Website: home-depot
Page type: billing-address
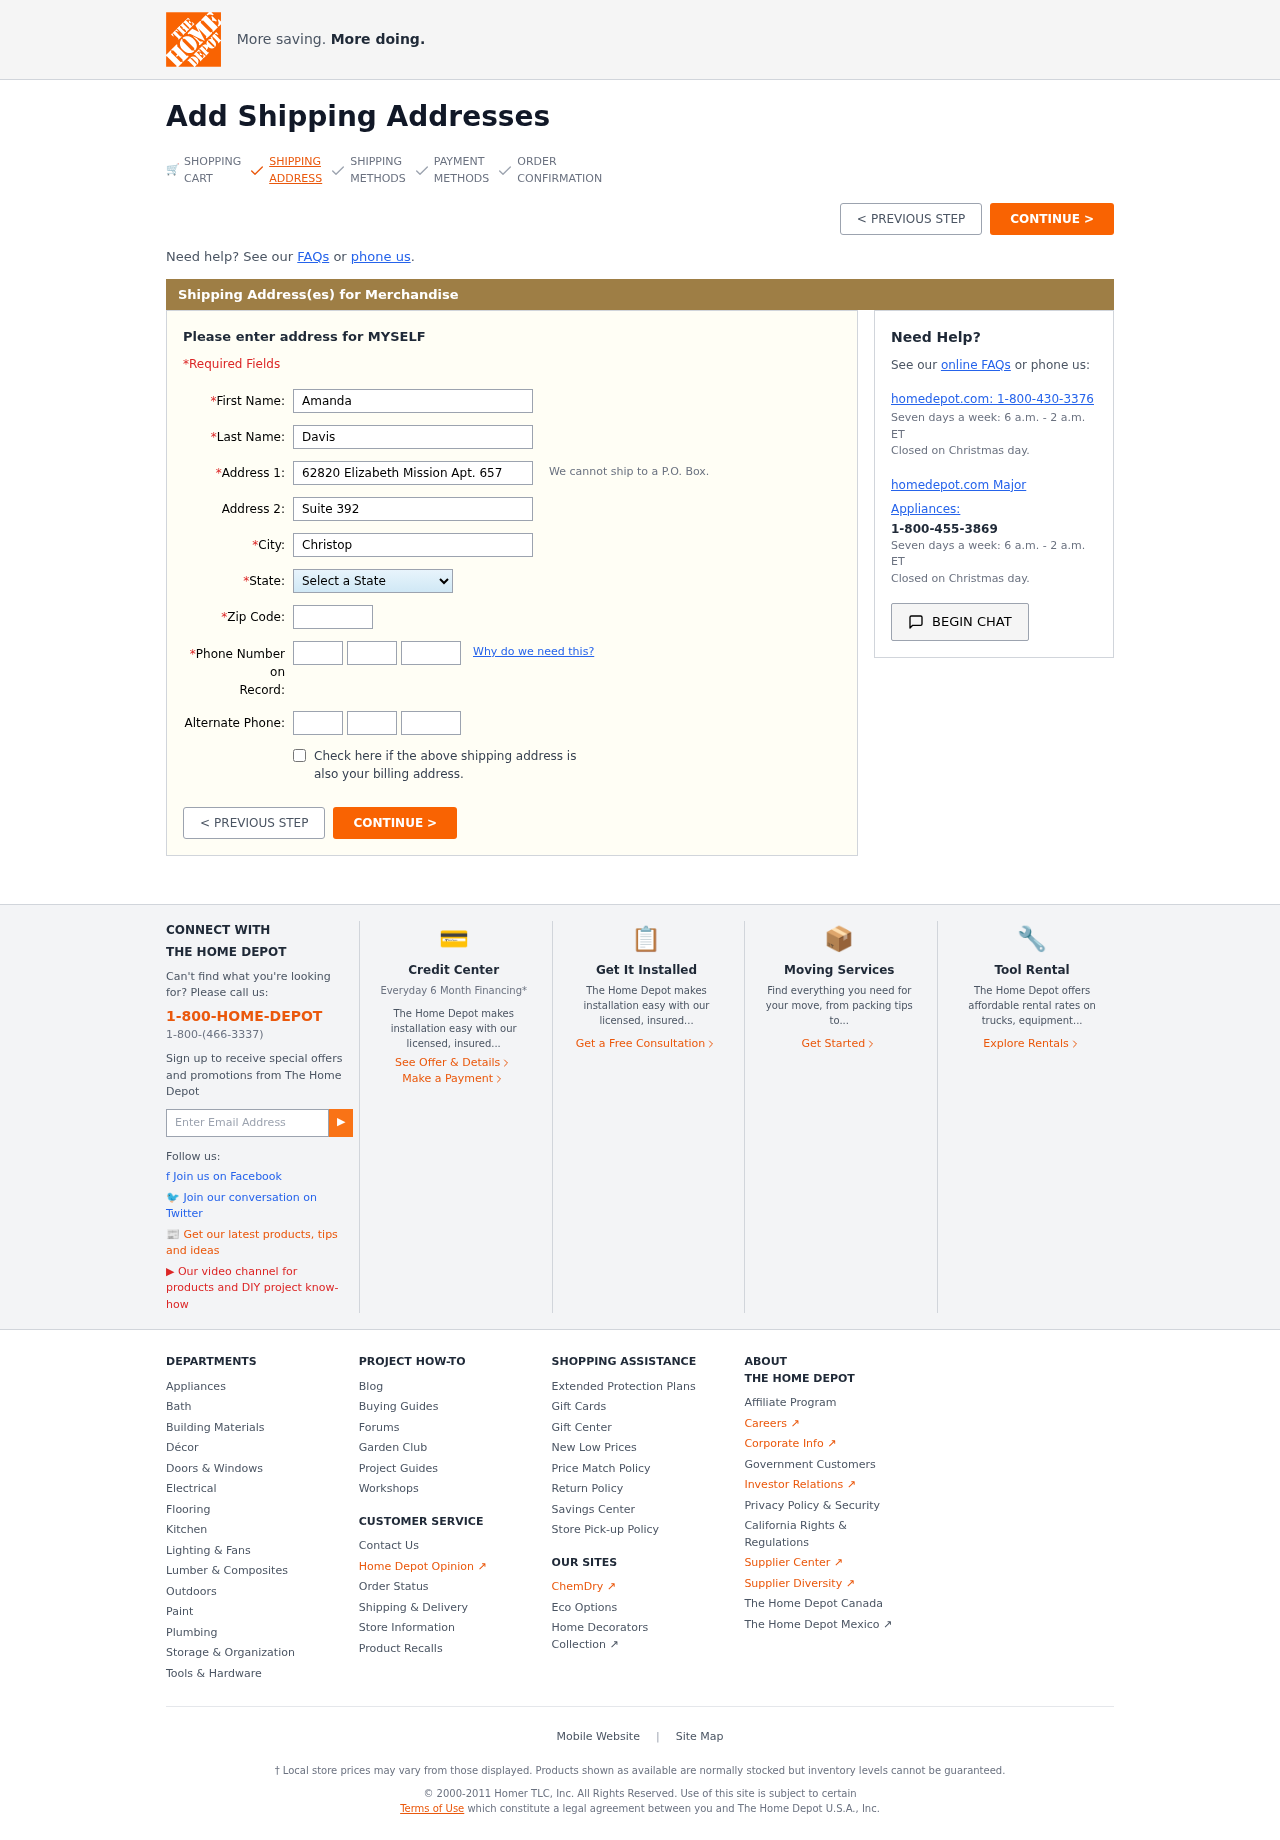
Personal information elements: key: PII_STATE
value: Arizona
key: PII_FIRSTNAME
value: Amanda
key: PII_LASTNAME
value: Davis
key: PII_STREET
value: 62820 Elizabeth Mission Apt. 657
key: PII_STREET2
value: Suite 392
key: PII_CITY
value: Christopherburgh
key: PII_POSTCODE
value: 11369
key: PII_PHONE_AREA
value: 918
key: PII_PHONE_PREFIX
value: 836
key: PII_PHONE_LINE
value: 5939
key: PII_PHONE_ALT_AREA
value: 807
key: PII_PHONE_ALT_PREFIX
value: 404
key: PII_PHONE_ALT_LINE
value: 0162